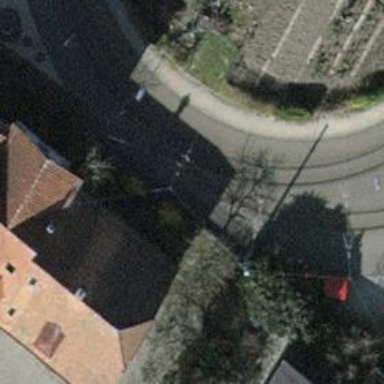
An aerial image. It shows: Tram level crossing on railway.